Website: walmart
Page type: account-selection
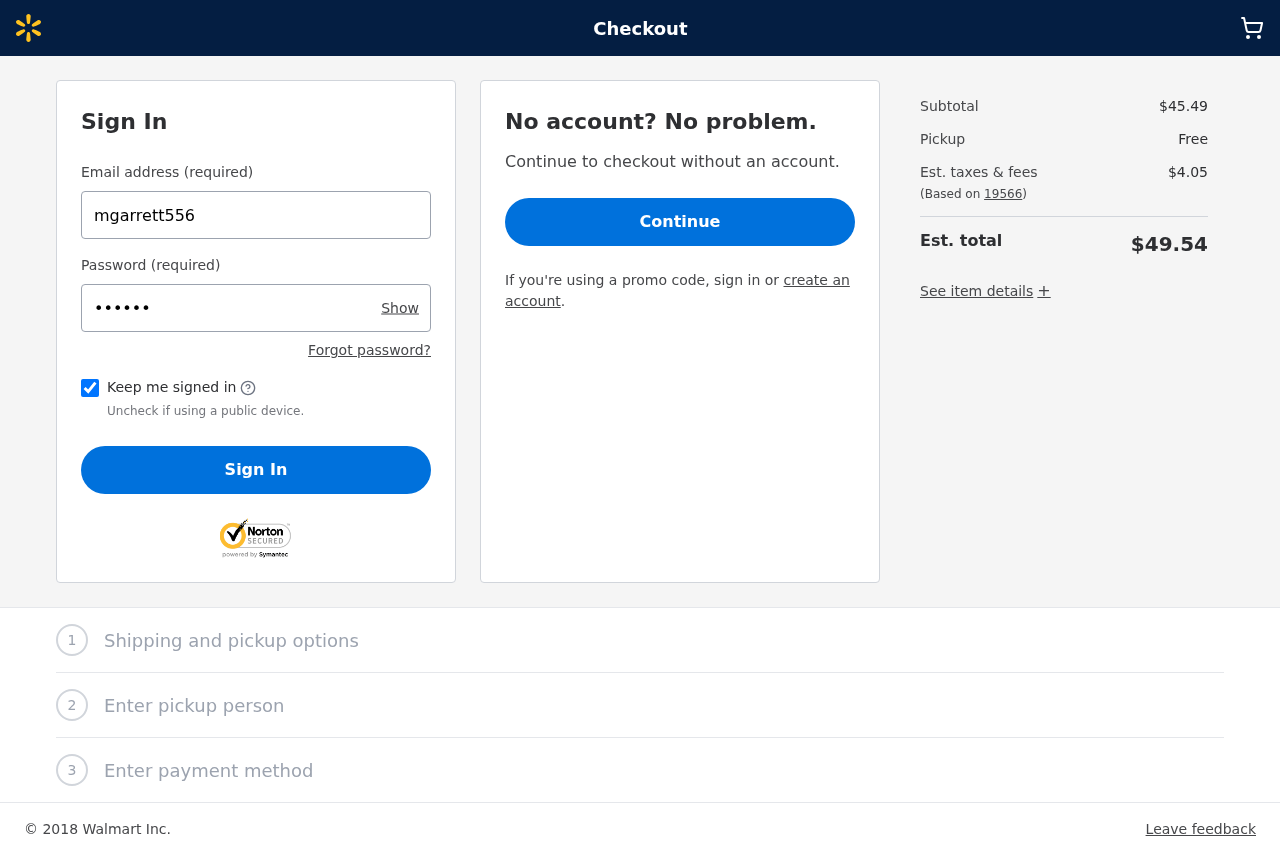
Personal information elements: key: PII_LOGIN_USERNAME
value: mgarrett556
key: PII_POSTCODE
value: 19566
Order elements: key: ORDER_SUBTOTAL
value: $45.49
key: ORDER_TAX
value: $4.05
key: ORDER_TOTAL
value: $49.54